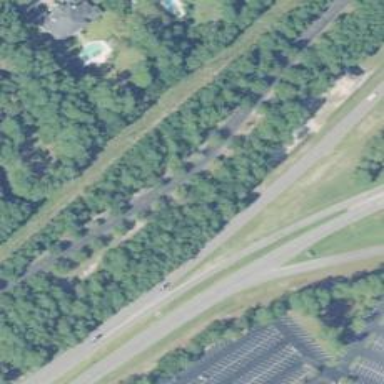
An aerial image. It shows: Trunk link highway.